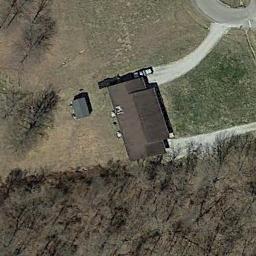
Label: sparse_residential